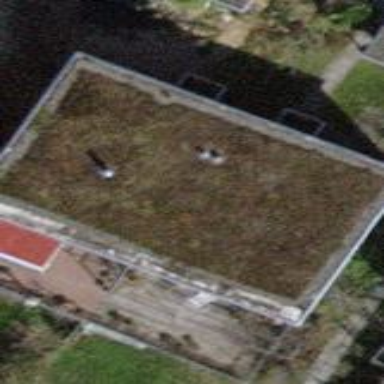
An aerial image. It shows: Terrace building.